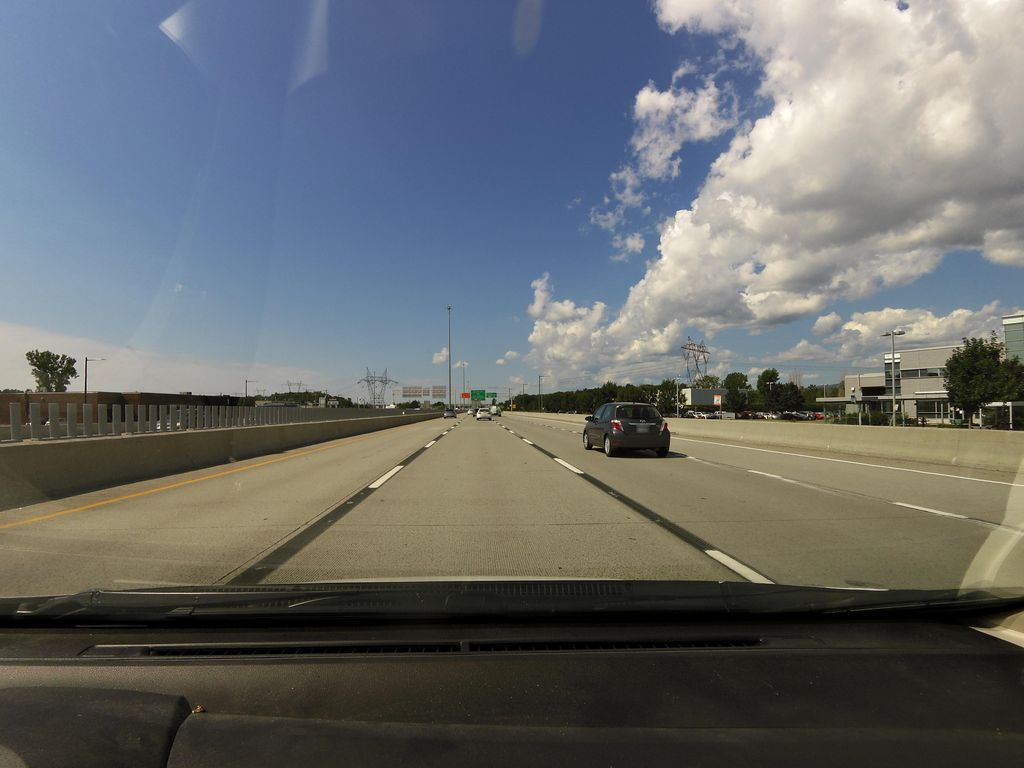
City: quebec_city